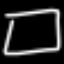
Label: square